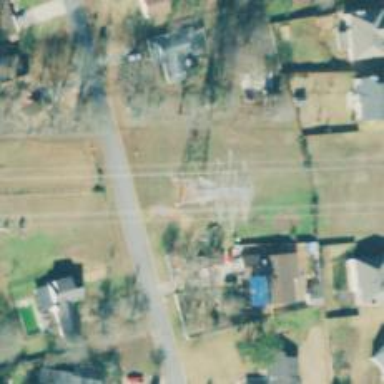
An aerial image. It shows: Lattice structure tower used for power distribution.